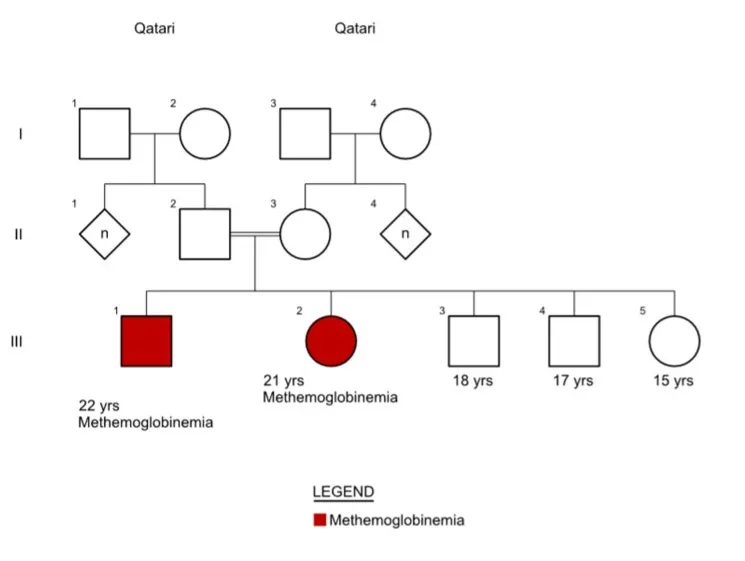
Autosomal recessive pedigrees tend to show fewer affected individuals and are often described as "skipping" generations. Thus, the primary feature distinguishing autosomal recessive from dominantly inherited traits is that unaffected individuals can have affected offspring, as seen by the red-colored affected children, from carrier parents from the second generation.
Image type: electrography (ekg)